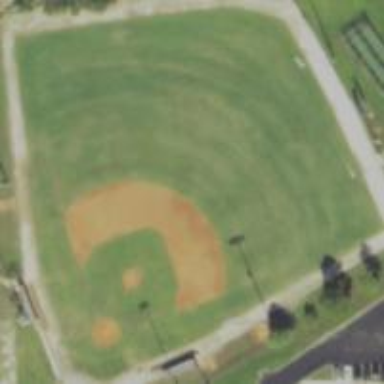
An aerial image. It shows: Baseball pitch for leisure and sports activities.